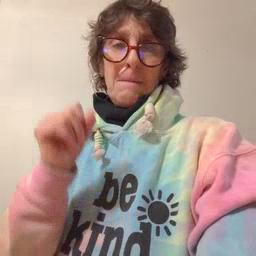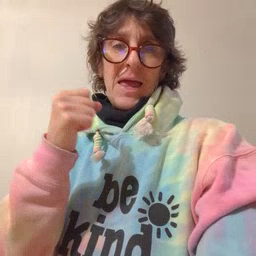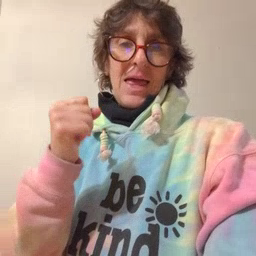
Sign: make